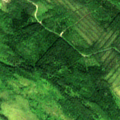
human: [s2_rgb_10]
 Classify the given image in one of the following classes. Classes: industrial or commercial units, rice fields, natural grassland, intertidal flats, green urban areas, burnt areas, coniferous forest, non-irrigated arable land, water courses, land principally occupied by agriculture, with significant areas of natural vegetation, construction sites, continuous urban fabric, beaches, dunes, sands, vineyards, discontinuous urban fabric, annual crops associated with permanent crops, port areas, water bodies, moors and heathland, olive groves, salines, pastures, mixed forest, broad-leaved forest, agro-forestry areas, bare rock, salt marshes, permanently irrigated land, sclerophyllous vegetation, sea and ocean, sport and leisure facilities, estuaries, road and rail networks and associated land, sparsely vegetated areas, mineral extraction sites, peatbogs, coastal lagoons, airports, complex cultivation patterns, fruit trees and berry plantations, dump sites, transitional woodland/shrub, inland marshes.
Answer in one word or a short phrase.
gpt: coniferous forest, mixed forest, transitional woodland/shrub